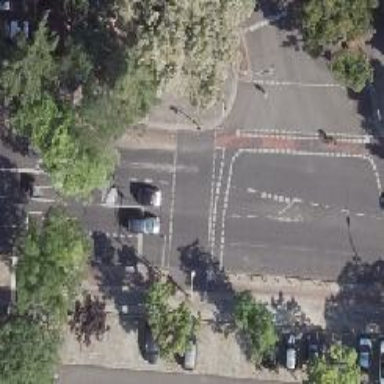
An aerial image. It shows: Road with traffic signals for signaling.